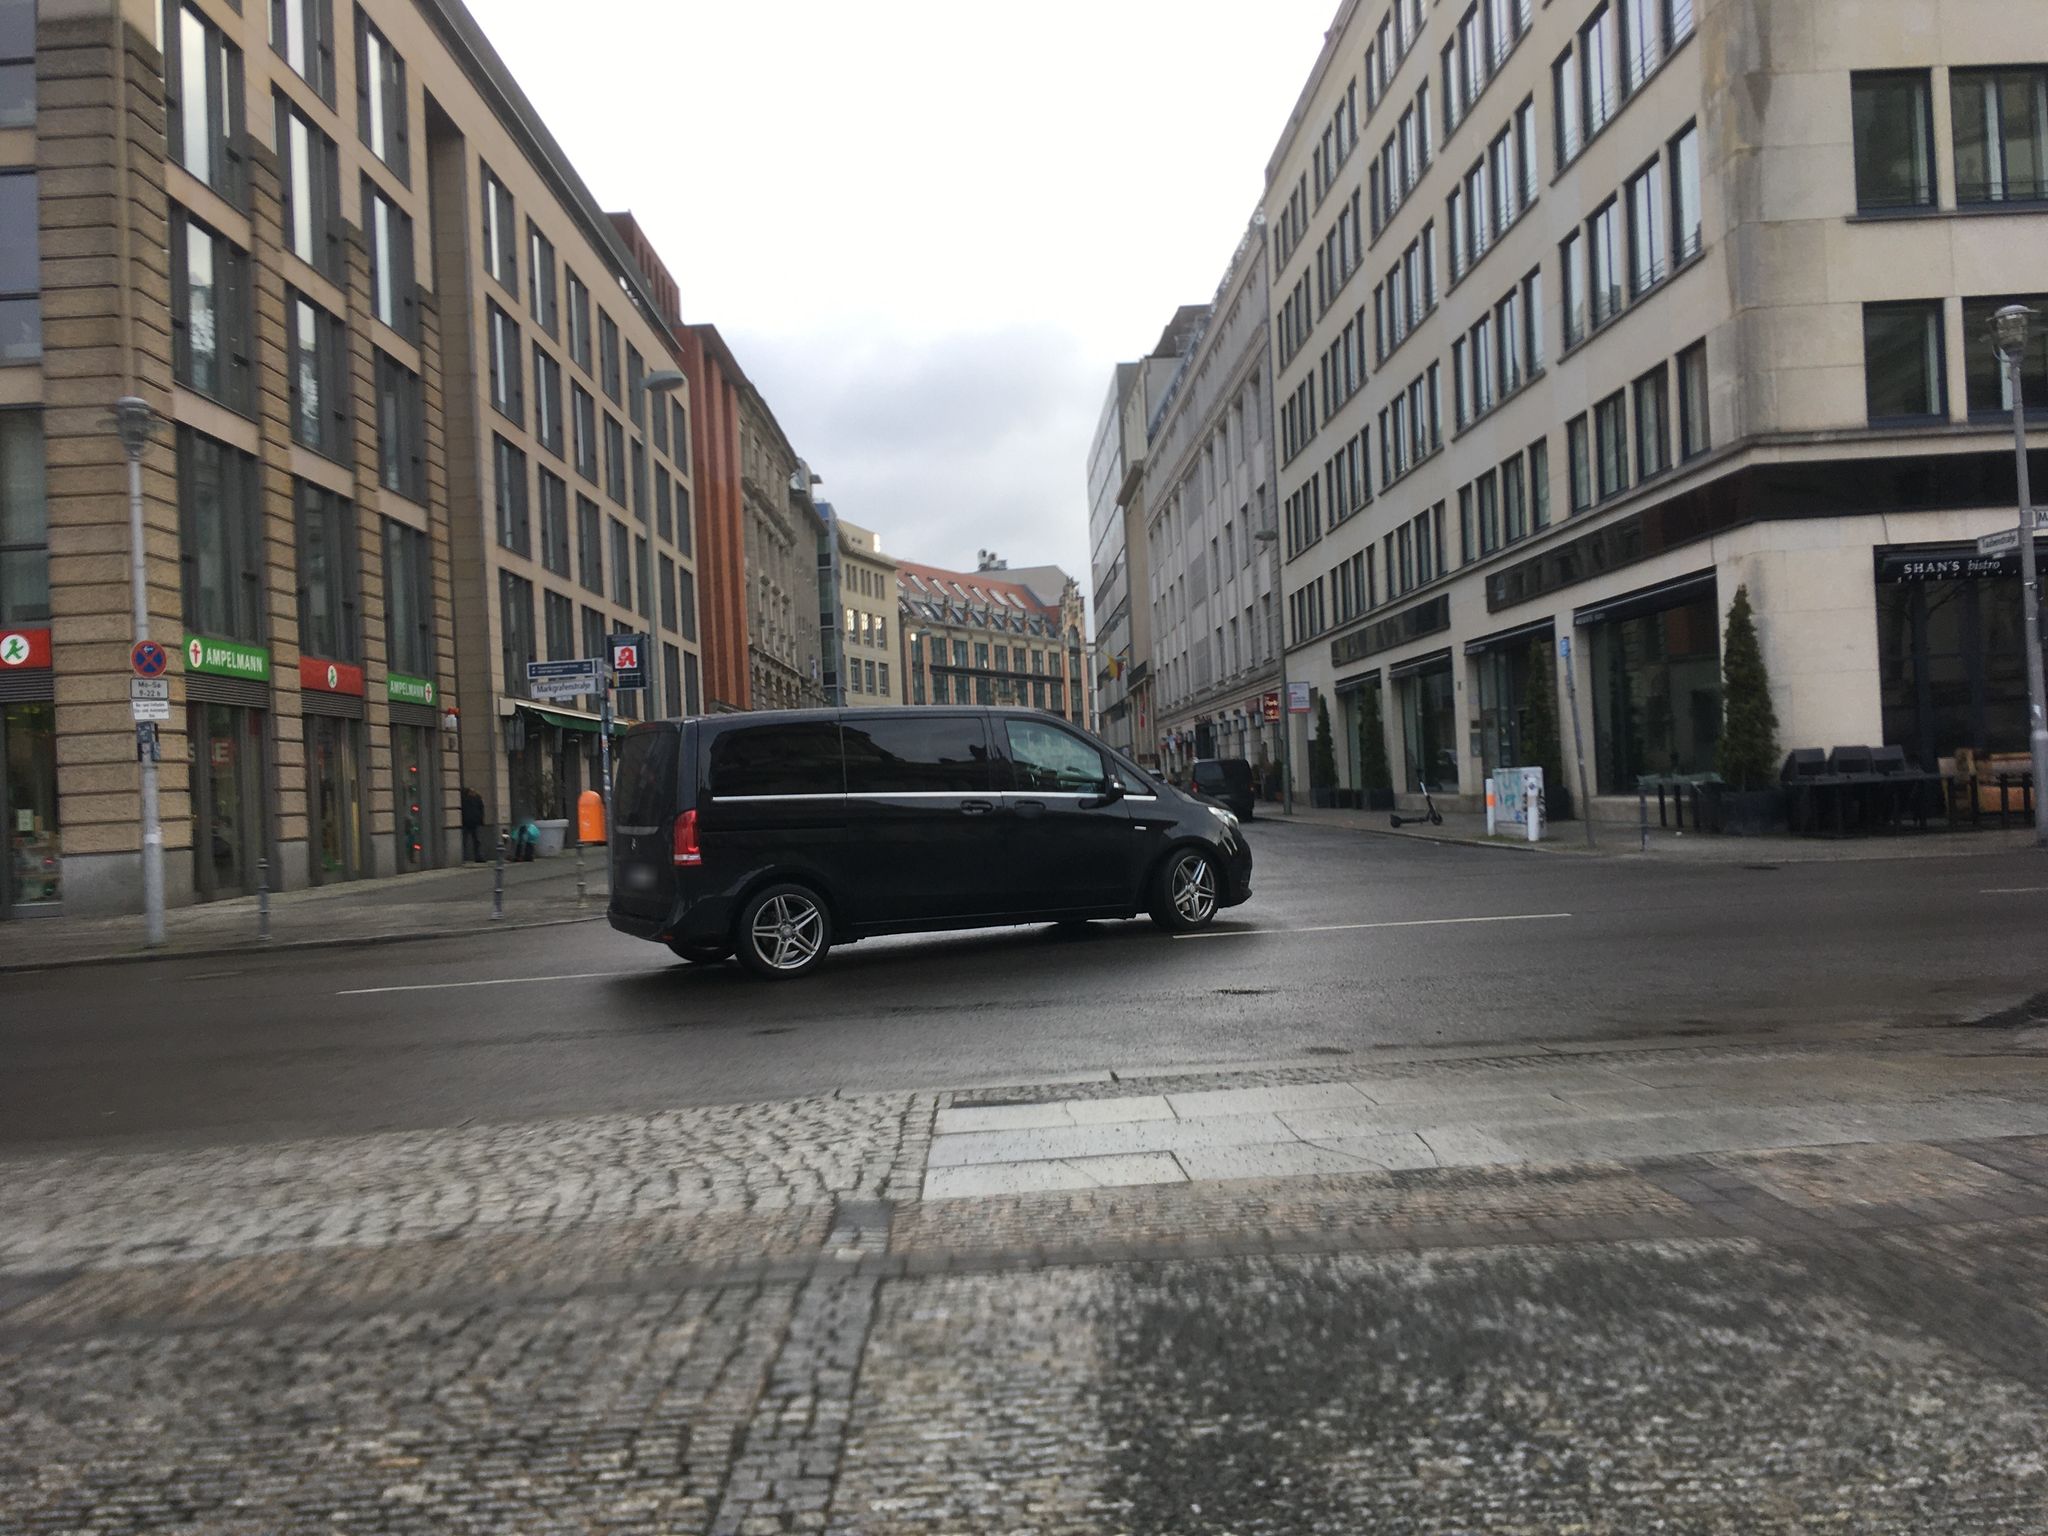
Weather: cloudy
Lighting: day
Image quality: good
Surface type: walking surface
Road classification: footway, pedestrian
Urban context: urban centre
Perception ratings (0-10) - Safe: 3.99, Lively: 6.8, Beautiful: 6.88, Boring: 4.52, Depressing: 5.59, Wealthy: 7.09